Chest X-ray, PA view. Patient: 32 years old, sex F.
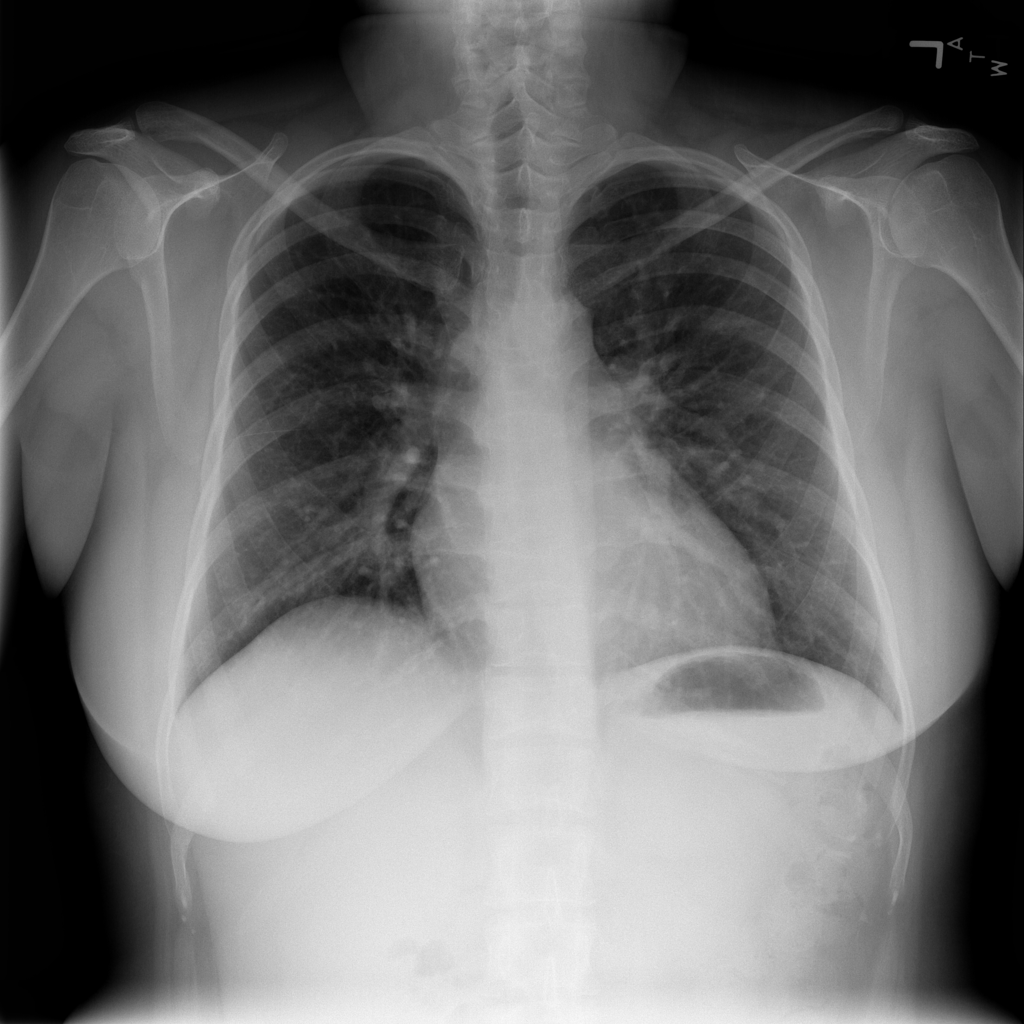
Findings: No Finding